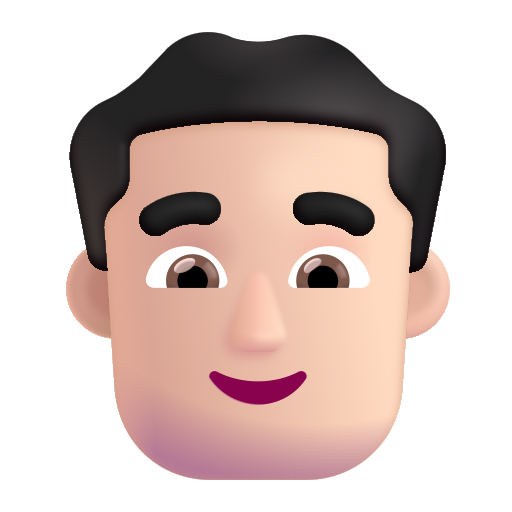
man color light